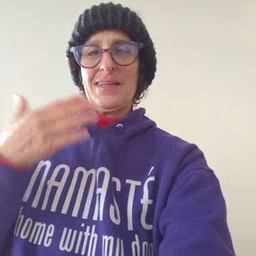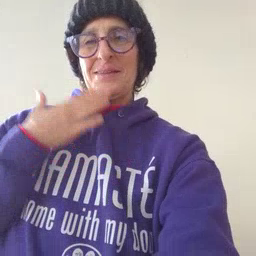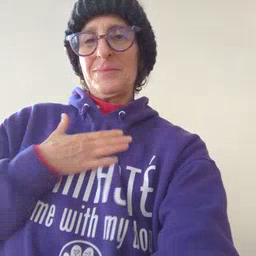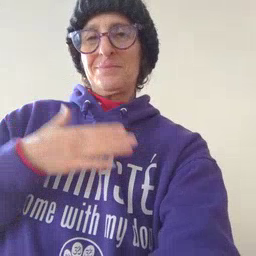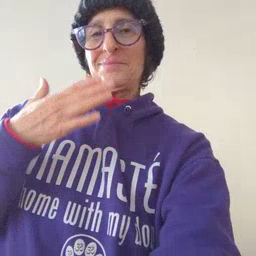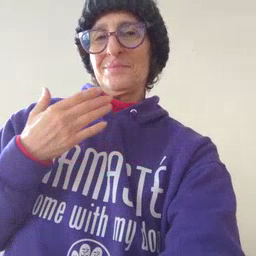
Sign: happy